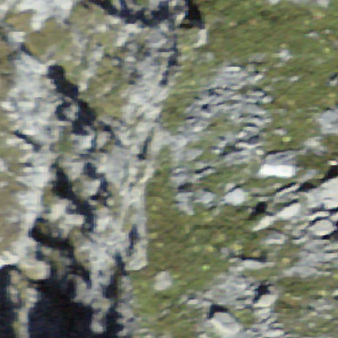
Label: other